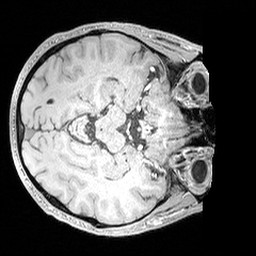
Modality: MP2RAGE
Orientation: axial
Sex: male
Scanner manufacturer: siemens
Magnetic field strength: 3 T
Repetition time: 5 s
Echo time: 0.00292 s